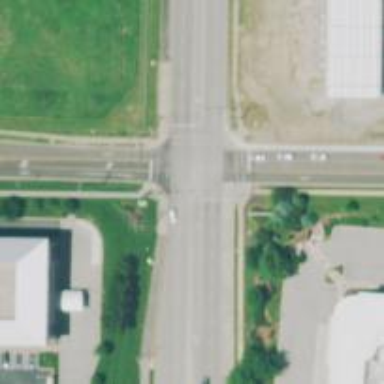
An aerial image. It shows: Solid stop line on the road.